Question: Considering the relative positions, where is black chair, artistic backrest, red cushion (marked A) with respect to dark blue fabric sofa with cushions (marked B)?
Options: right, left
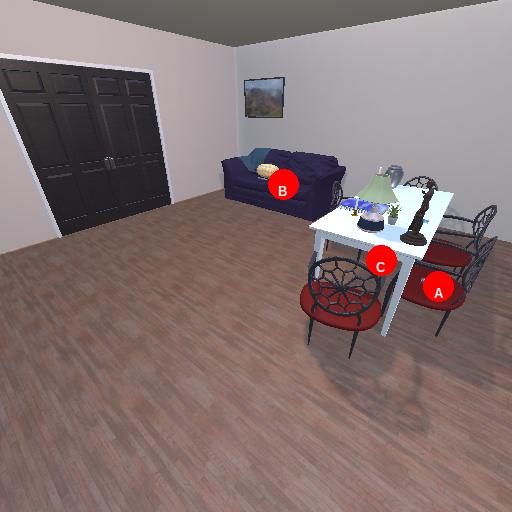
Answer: right